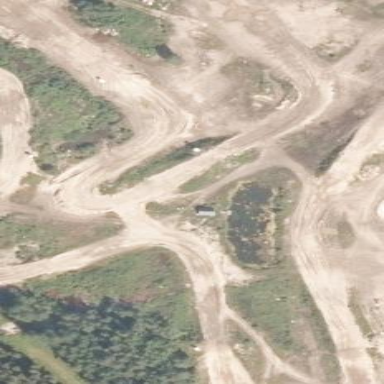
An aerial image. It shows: Dirt raceway designed for motorcross sport.